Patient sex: M
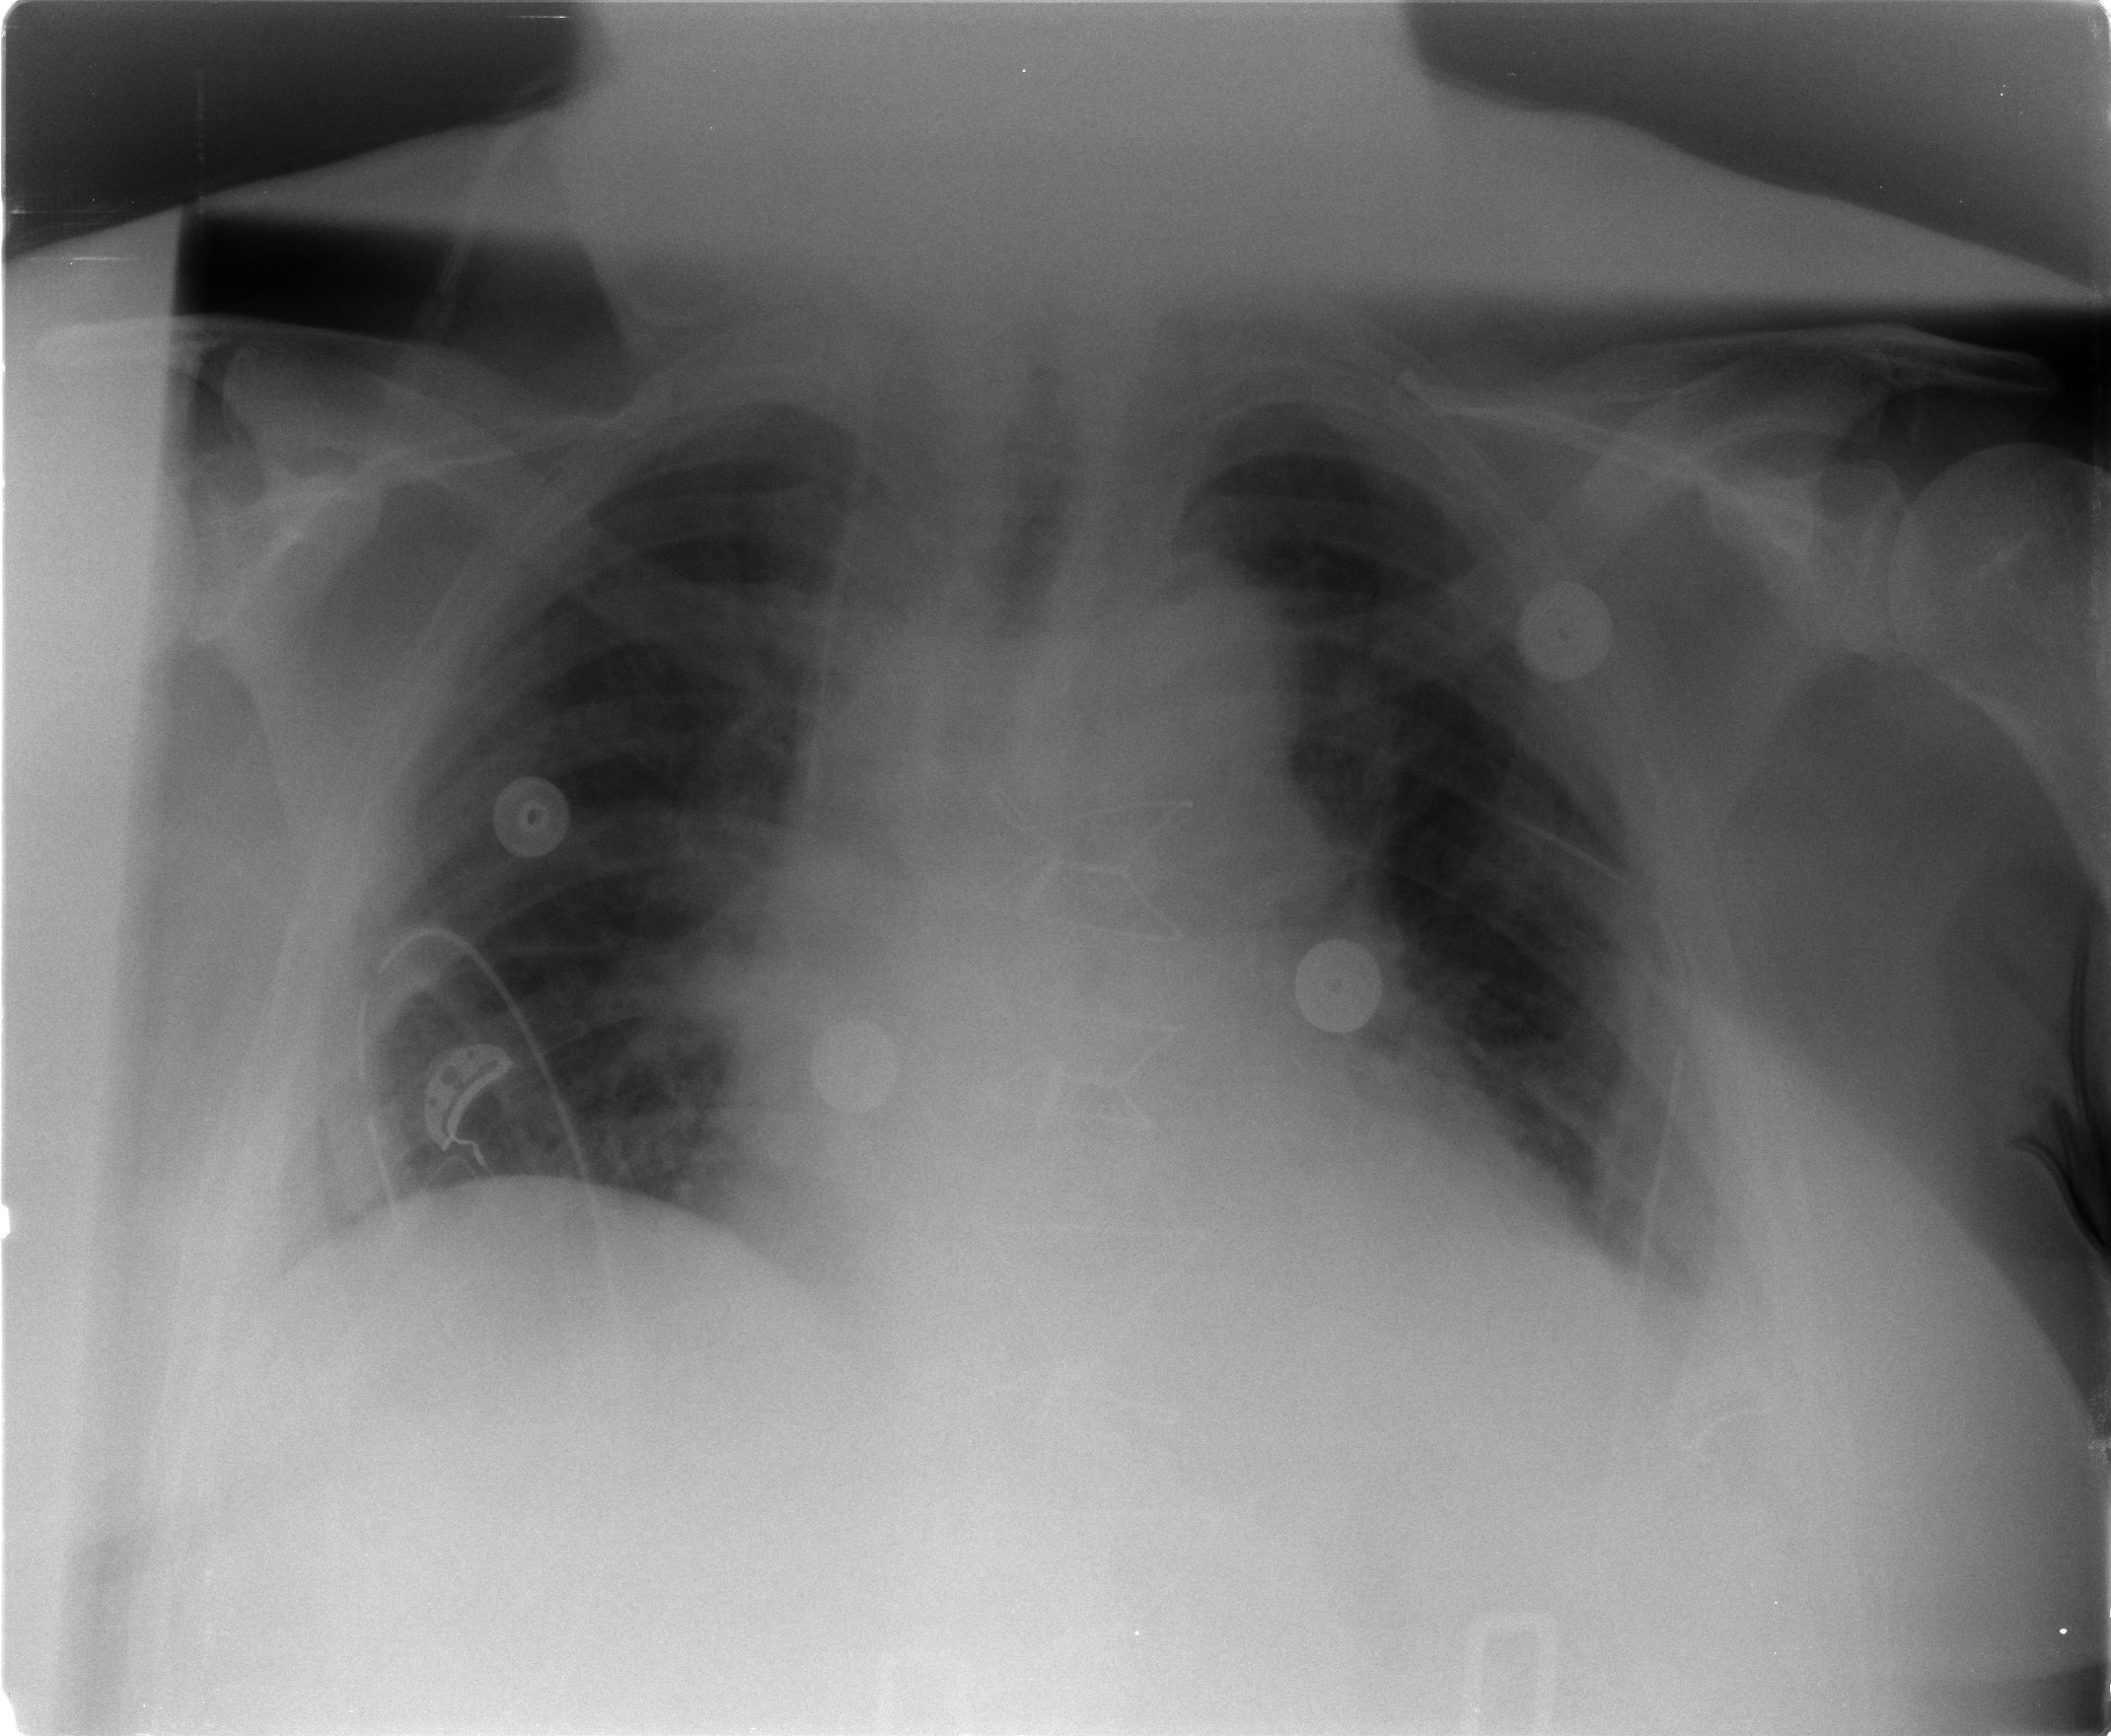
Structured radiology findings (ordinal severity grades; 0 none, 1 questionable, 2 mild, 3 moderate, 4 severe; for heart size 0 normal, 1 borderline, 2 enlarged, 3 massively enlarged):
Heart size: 2
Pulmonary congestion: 1
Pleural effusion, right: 0
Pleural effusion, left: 2
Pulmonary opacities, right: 0
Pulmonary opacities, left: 1
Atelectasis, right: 2
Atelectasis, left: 2